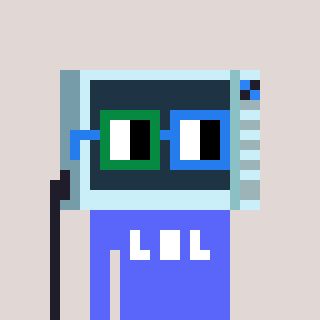
a pixel art character with square green and blue glasses, a microwave-shaped head and a purple-colored body on a warm background